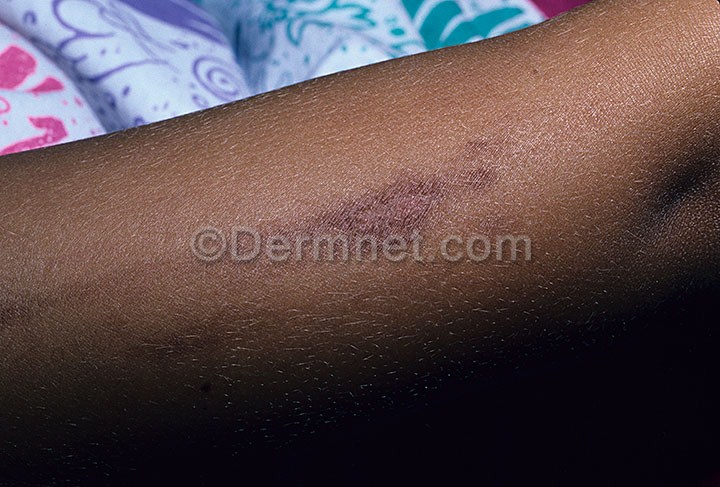
Disease: Light Diseases and Disorders of Pigmentation